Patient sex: M
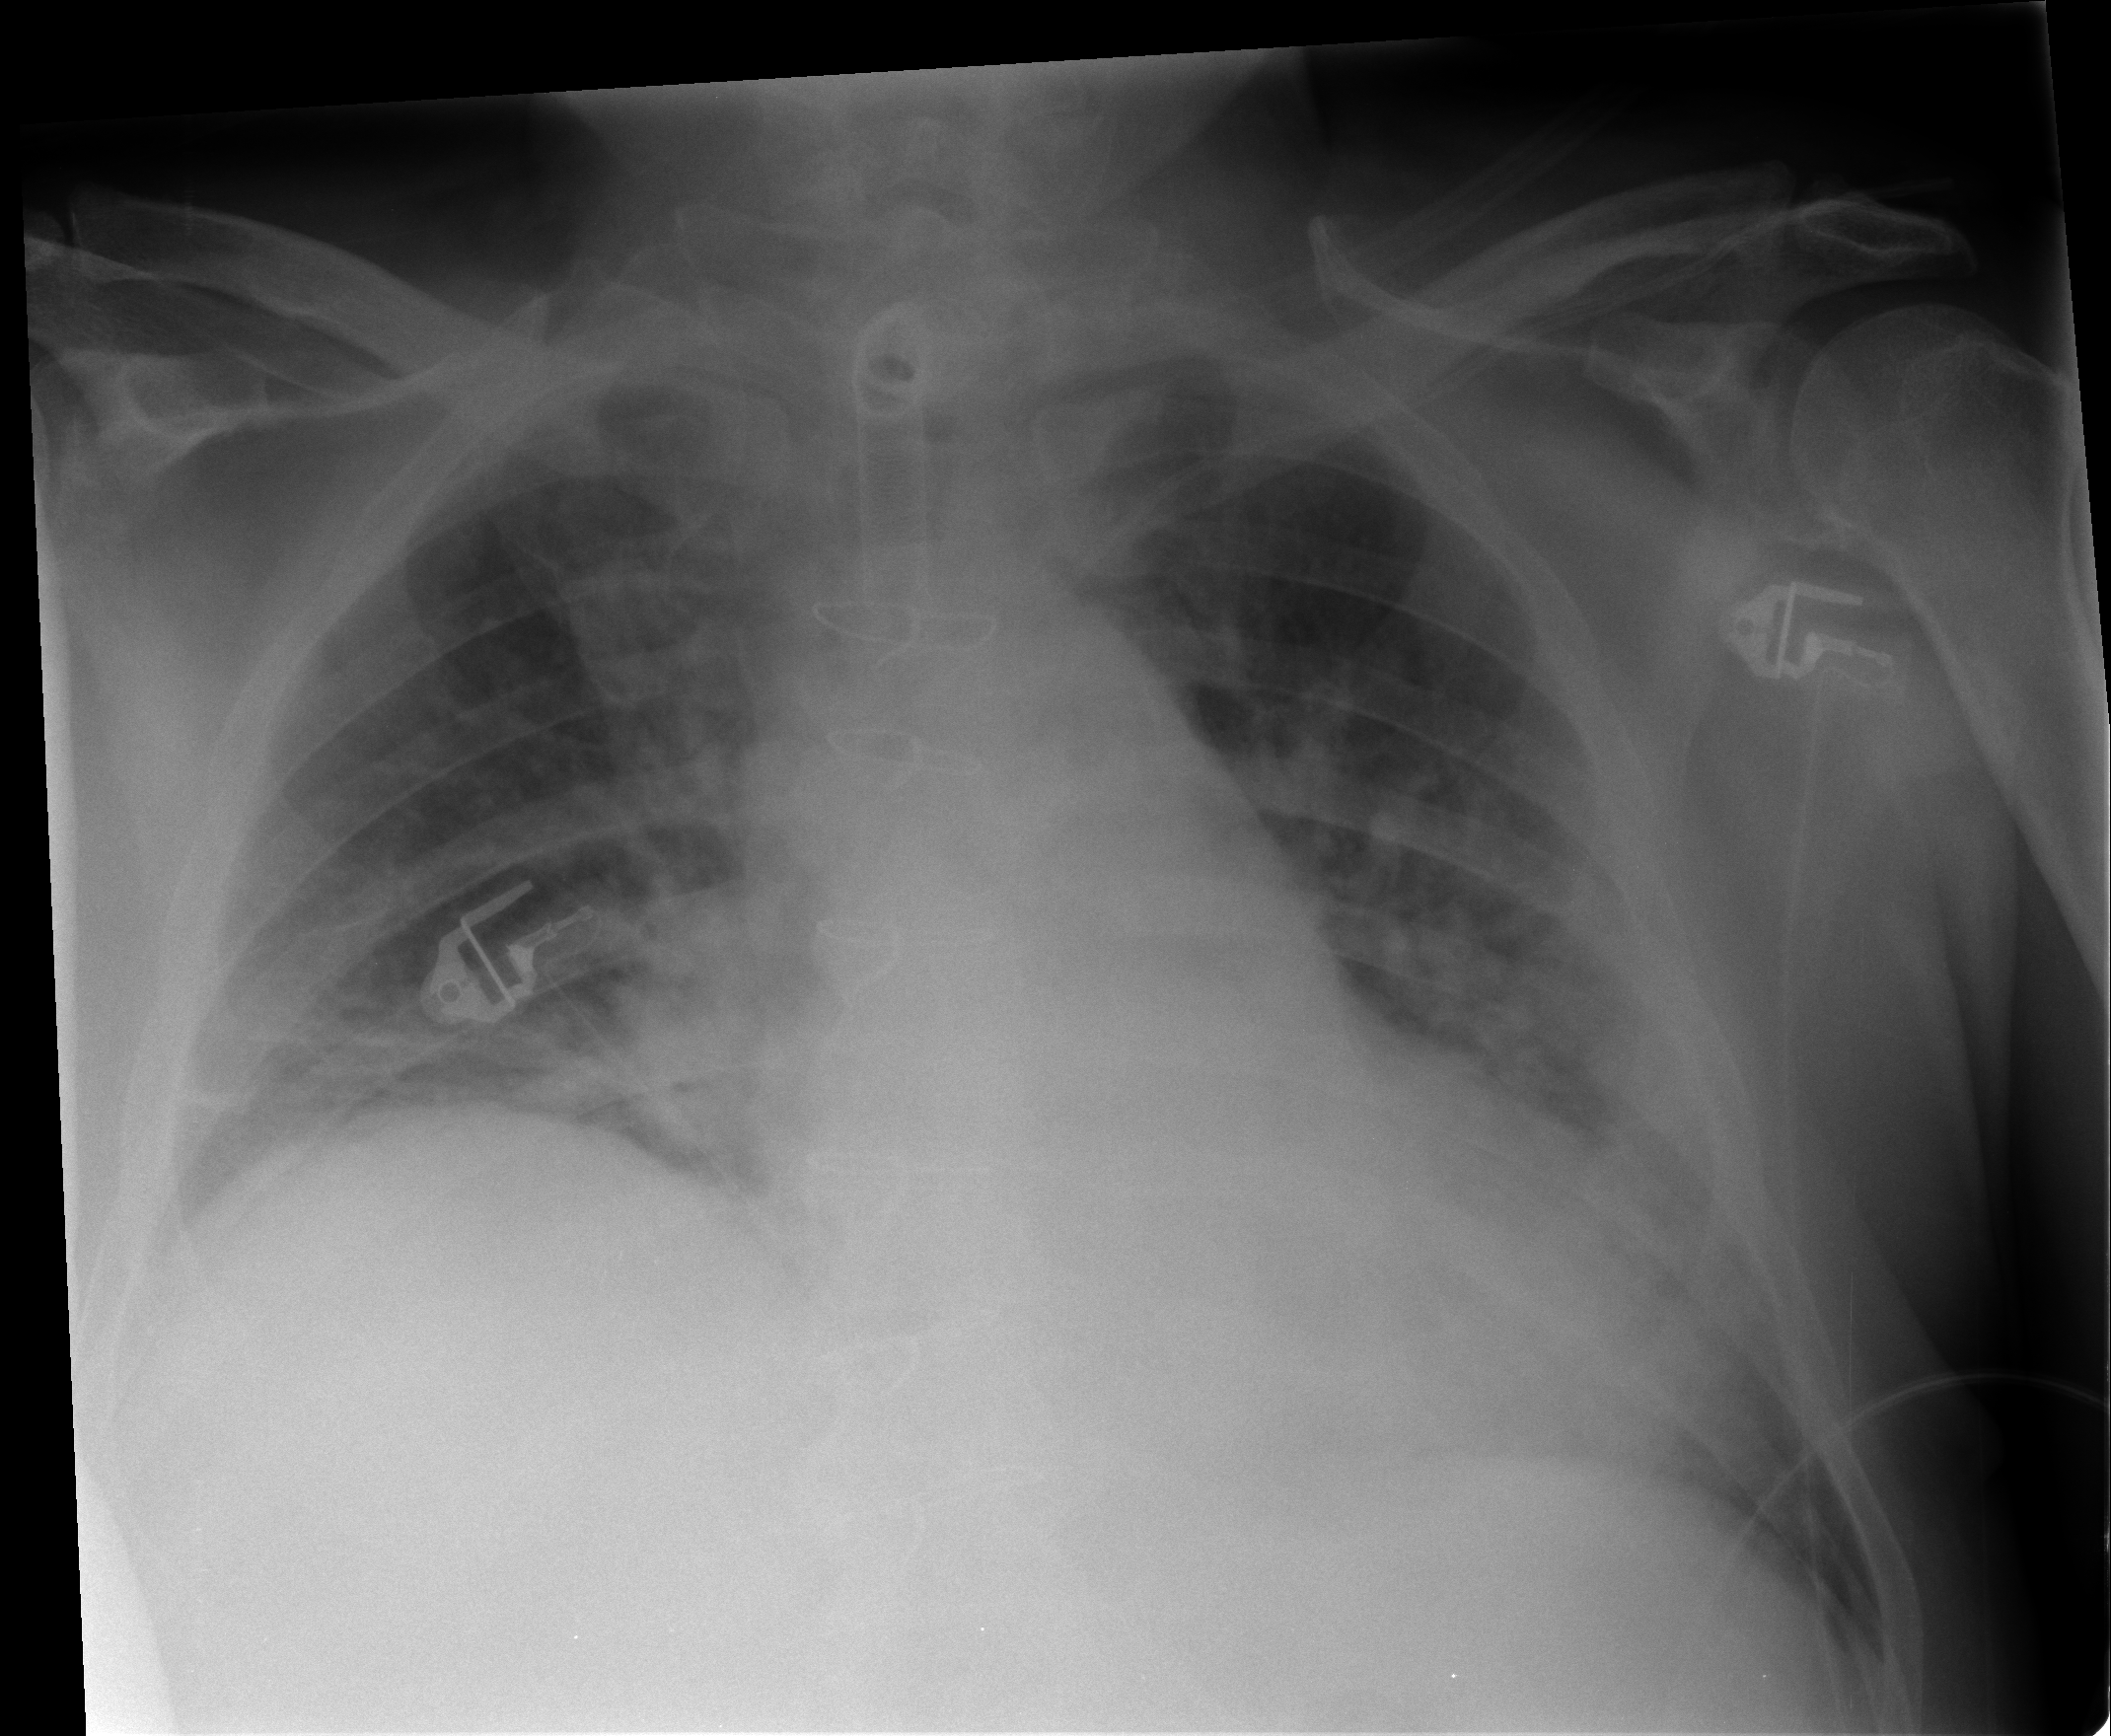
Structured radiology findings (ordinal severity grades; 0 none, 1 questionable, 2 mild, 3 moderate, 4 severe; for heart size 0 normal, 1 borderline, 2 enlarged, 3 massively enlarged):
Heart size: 2
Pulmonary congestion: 3
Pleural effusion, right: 3
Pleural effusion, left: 1
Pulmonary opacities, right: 3
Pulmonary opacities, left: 3
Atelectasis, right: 2
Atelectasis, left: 3